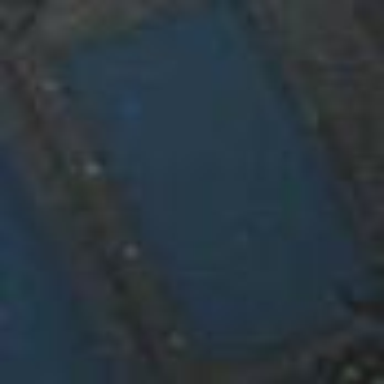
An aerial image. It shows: Swimming pool located in leisure land.